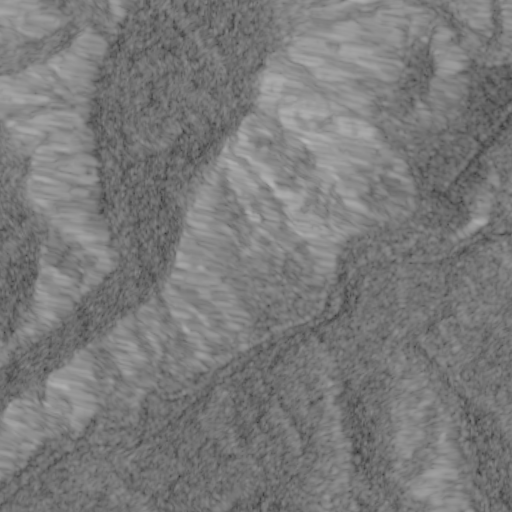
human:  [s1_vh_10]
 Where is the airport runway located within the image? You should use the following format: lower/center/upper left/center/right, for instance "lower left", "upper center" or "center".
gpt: The airport runway is located in the upper right of the image.
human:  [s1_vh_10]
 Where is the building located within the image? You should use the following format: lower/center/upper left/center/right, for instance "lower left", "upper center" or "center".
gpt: The building is located in the center right of the image.
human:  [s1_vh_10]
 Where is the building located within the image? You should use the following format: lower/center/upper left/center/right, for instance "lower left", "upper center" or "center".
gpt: The building is located in the upper right of the image.
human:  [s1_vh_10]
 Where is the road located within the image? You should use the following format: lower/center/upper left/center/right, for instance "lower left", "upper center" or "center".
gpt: There is no road in the image.

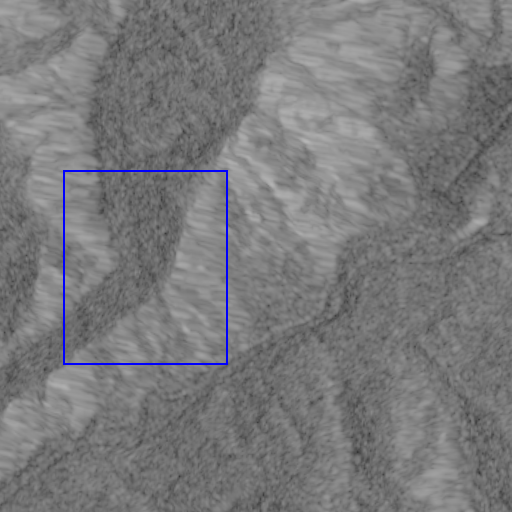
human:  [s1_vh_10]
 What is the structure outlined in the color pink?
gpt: There is no pink outline.
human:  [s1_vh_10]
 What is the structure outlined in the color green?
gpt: There is no structure outlined in green.